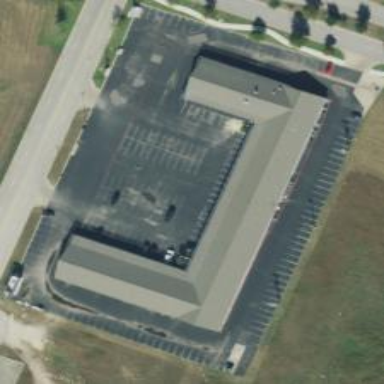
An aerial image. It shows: Parking area with asphalt surface.